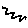
Label: zigzag